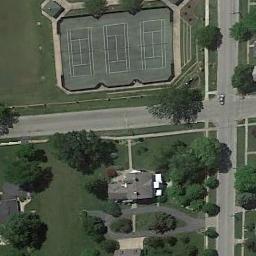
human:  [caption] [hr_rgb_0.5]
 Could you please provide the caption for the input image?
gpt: Many trees are near the tennis courts .

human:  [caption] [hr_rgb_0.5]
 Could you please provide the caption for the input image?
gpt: There is a road distance between the tennis court and the building on the lawn .

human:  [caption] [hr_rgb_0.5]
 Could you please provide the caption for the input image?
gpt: Two white cars were driving on the road beside the tennis court .

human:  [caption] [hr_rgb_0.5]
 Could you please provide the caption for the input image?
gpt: The tennis court is on the grass next to some trees and roads .

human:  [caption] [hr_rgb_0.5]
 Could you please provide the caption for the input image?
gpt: There are some green trees beside the tennis court .